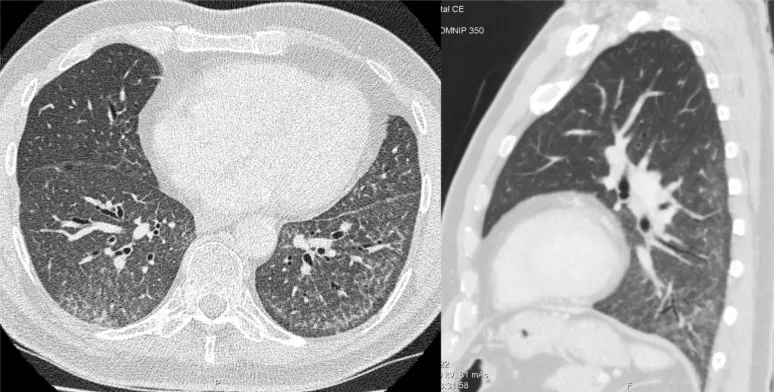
HRCT of the lungs showing diffuse ground glass opacity and fine reticulation with sparing of the immediate subpleural lung tissue on axial and sagittal planes.
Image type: radiology (ct)